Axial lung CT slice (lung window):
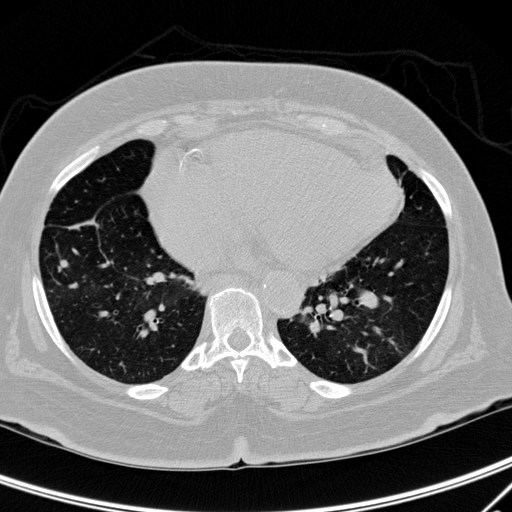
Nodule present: no